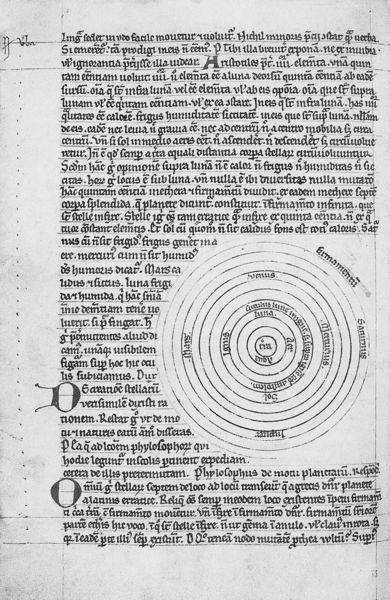
Titel: Dragmaticon philosophiae, Florenz
Künstler: Wilhelm von Conches
Institution: Florenz, Biblioteca Medicea Laurenziana
Schlagwörter: schwarz, skizze, weiss, zeichnung, erde, sonne, kreis, schrift, papier, grafik, linien, ring, punkte, mond, buch, linie, initialen, seite, illustration, text, buchstaben, kreise, darstellung, buchseite, mittelalter, venus, plan, schriftstück, jupiter, mars, konzentrisch, altdeutsch, dokument, planet, wissenschaft, latein, astronomie, sonnensystem, saturn, planeten, umlaufbahn, marginalien, o, d, planetenbahnen, planetensystem, planetenbahn, erdzentrum, maeginalien, mardinalien